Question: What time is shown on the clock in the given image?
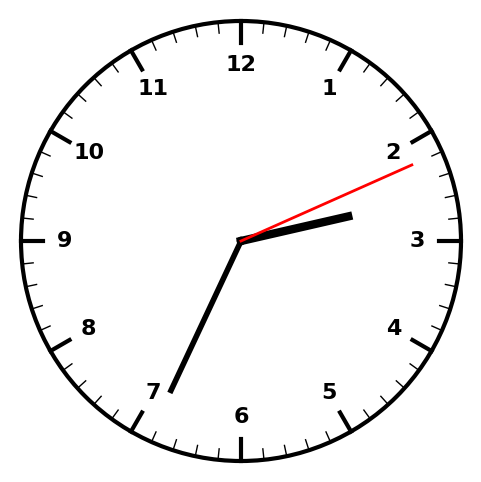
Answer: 02:34:11